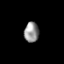
Tissue: prostate
Cell type: T cells
Senescence score: 0.7534
Nuclear area (px): 290
Mean DAPI intensity: 146.283